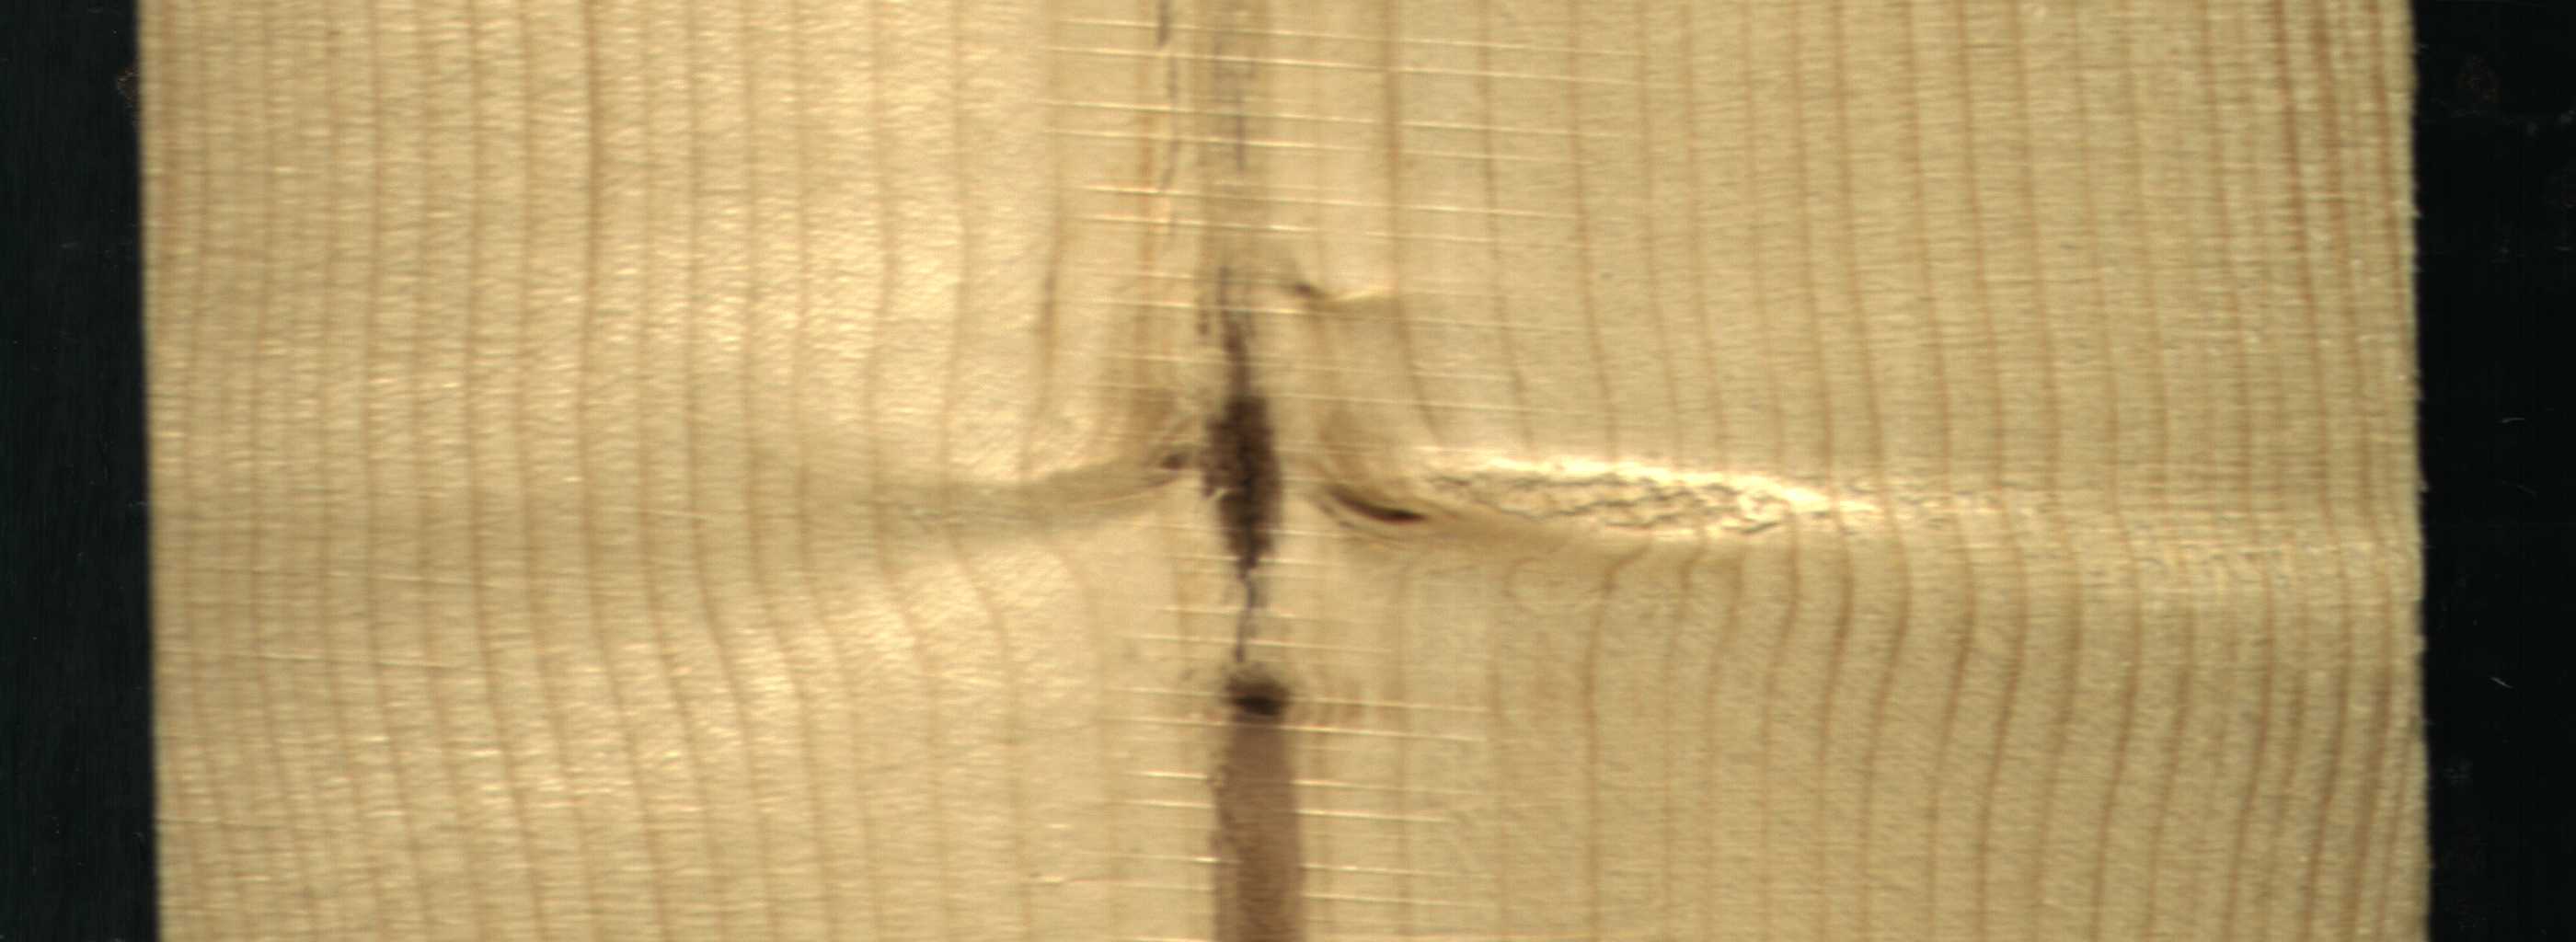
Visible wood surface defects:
Marrow
Marrow
Crack
Crack
Crack
Crack
Live_Knot